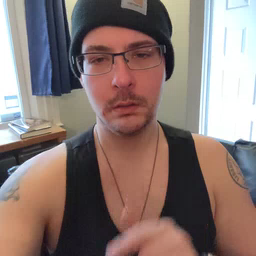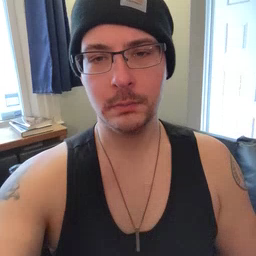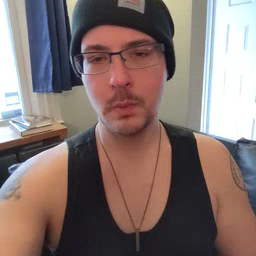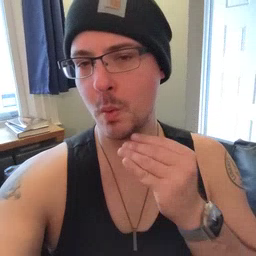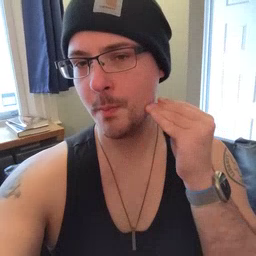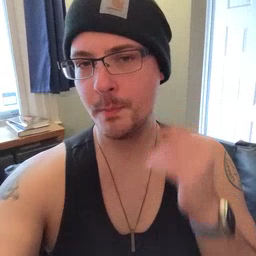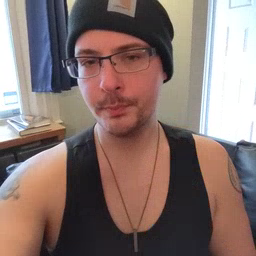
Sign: home